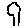
Label: tree